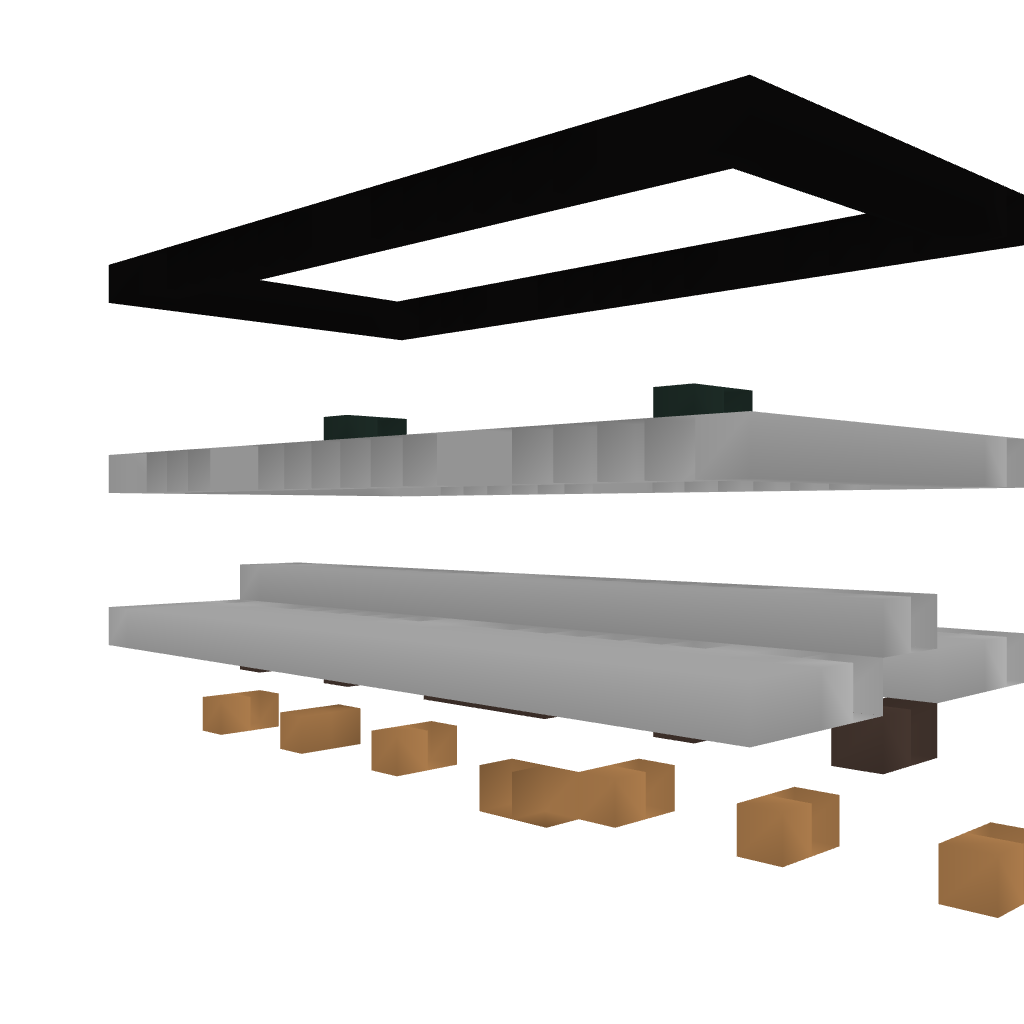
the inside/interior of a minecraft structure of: Gold Farm